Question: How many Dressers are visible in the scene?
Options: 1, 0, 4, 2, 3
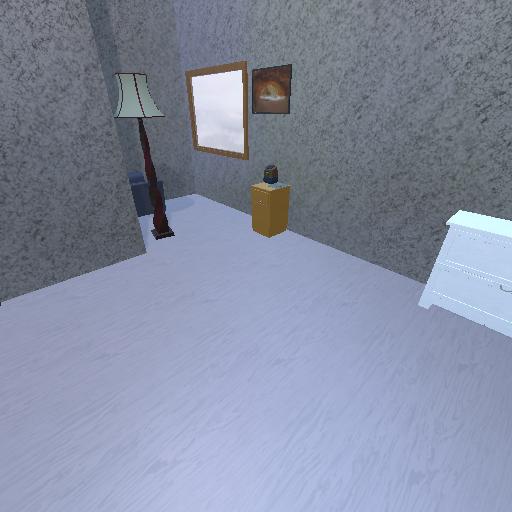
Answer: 1